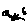
Label: bird